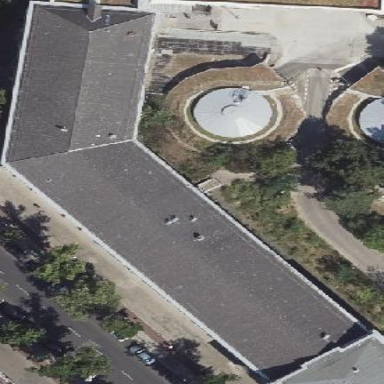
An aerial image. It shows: Office building with flat roof.